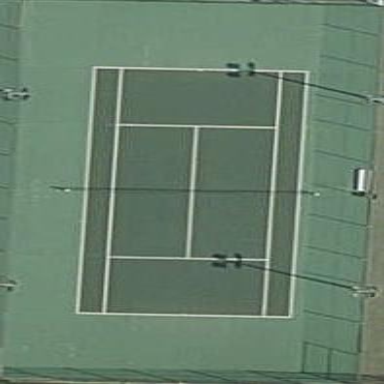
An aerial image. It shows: Asphalt tennis court on pitch.